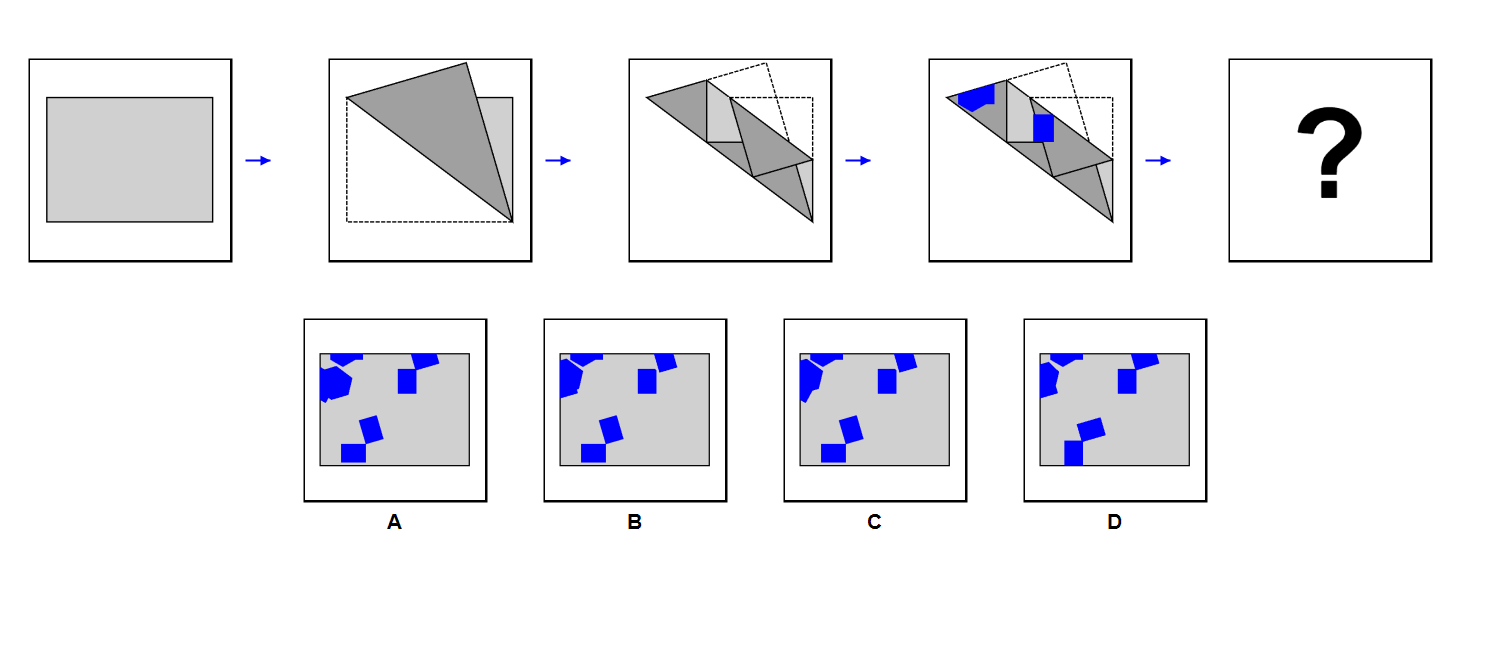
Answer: D